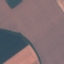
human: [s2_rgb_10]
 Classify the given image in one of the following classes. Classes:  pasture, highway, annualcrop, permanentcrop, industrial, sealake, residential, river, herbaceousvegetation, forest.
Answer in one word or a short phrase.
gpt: AnnualCrop